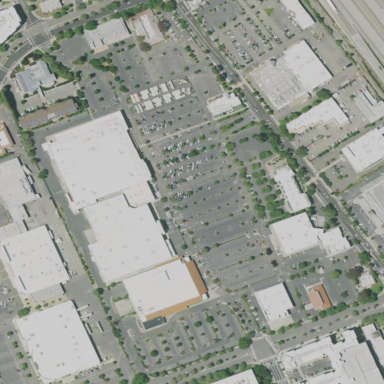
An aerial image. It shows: Retail area.